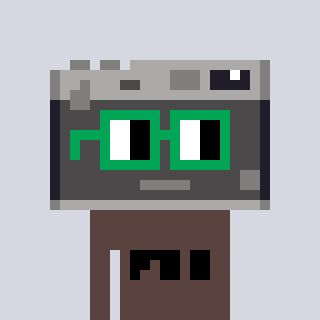
a pixel art character with square green glasses, a camera-shaped head and a darkbrown-colored body on a cool background